Question: I want to insert a separator between blocks and content, that are rounded with css3 border-radius property (see the picture below). What would be the best decision for separator make-up?

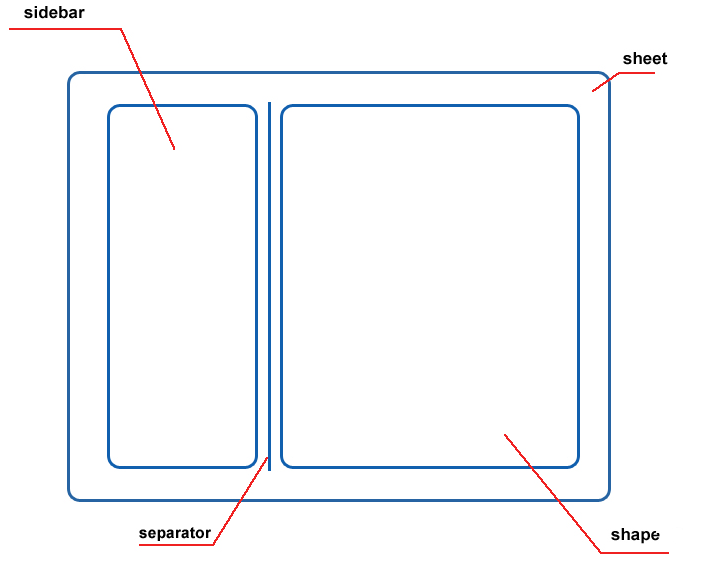
Answer: You could apply a <URL>. I'm not sure if that will meet all of your requirements.
From a design point of view, if both pieces of content already are contained in a shape, would a separator really be necessary? Just seems like it would add extra clutter is all.